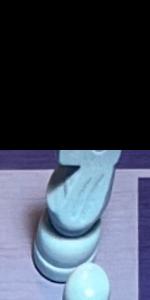
Label: Knight_White